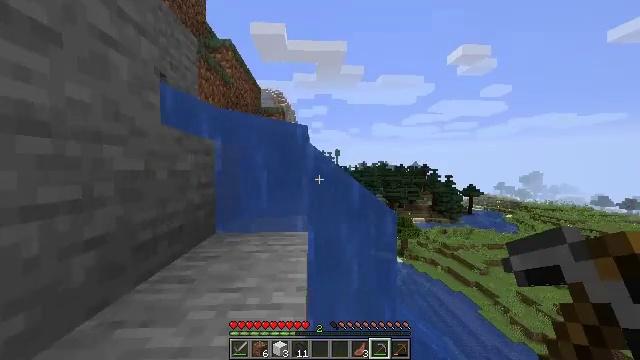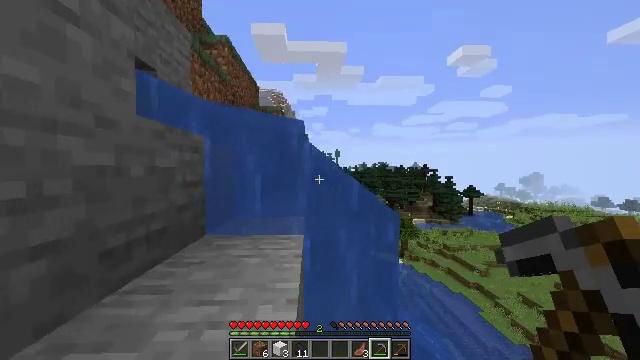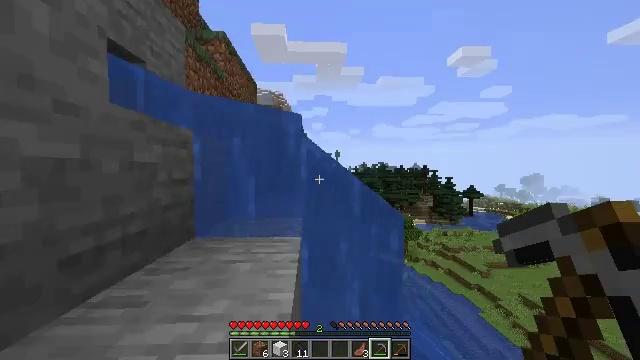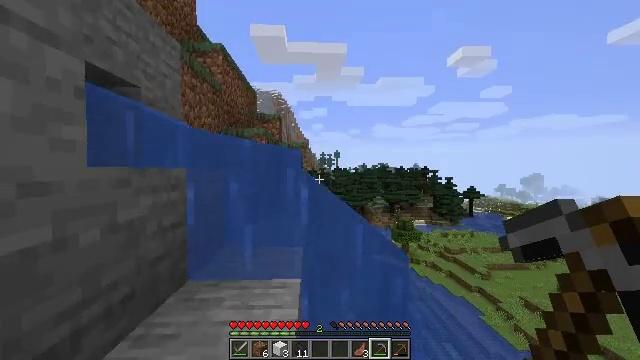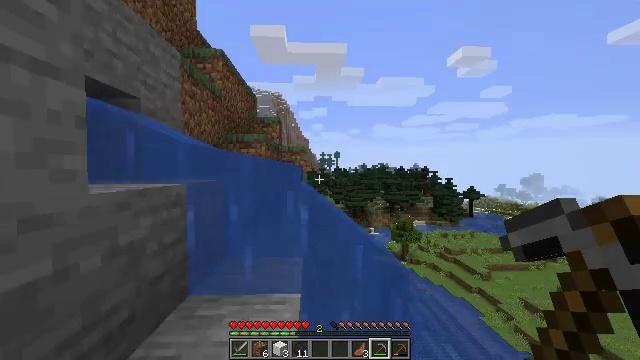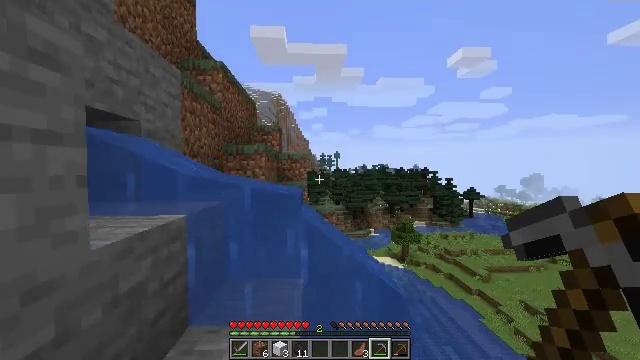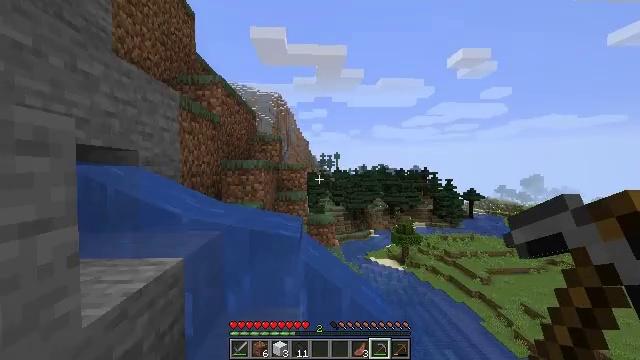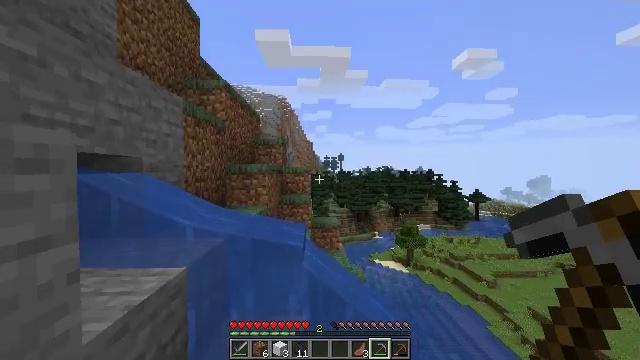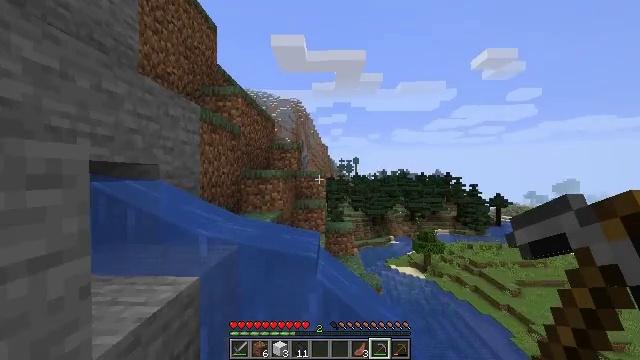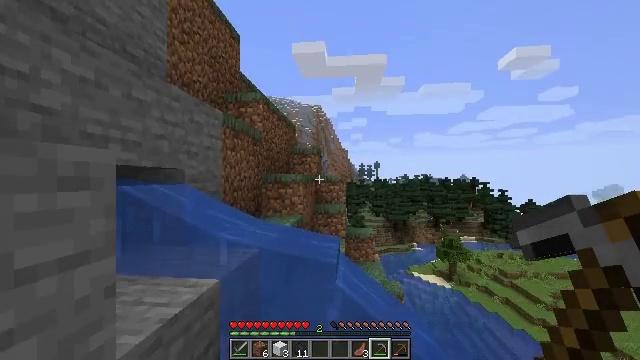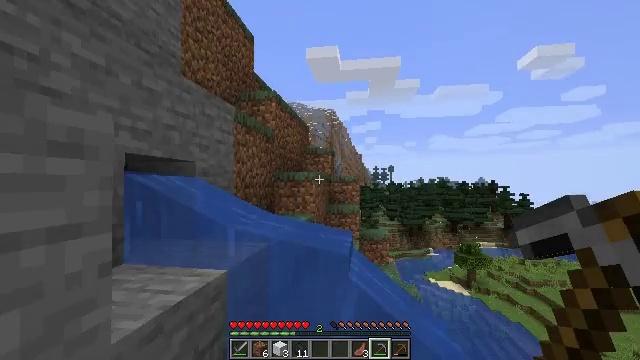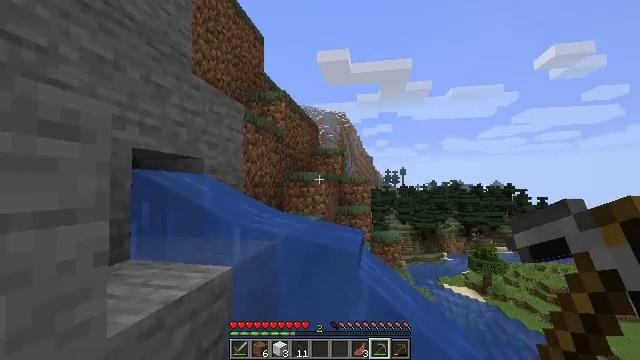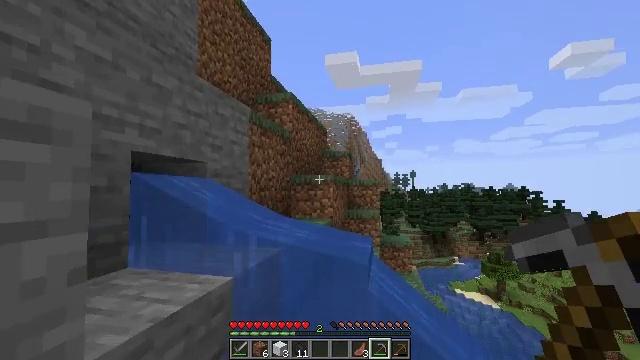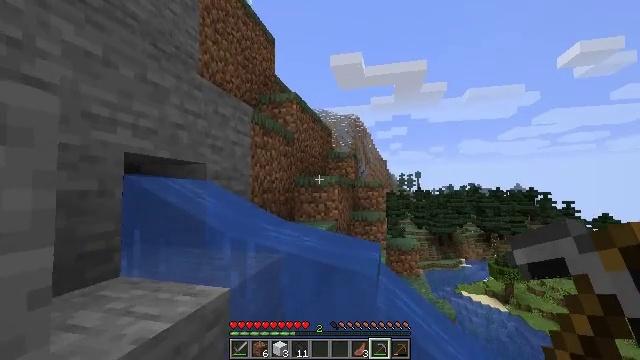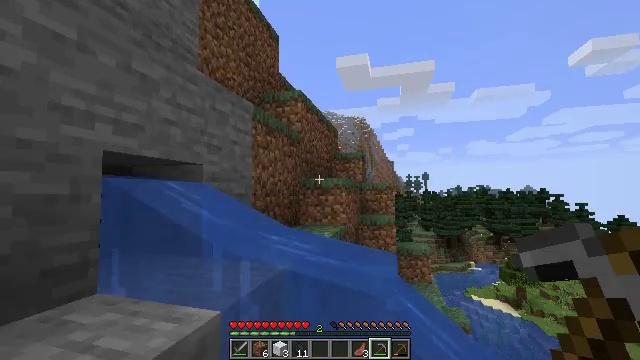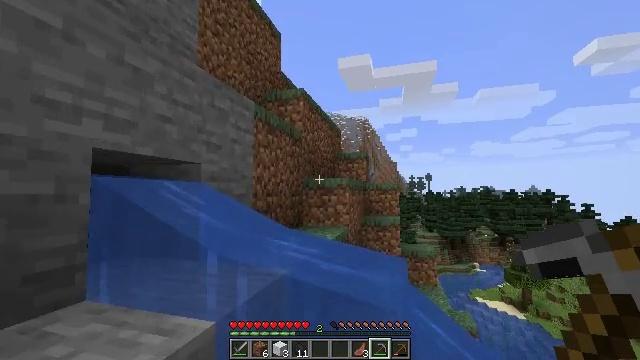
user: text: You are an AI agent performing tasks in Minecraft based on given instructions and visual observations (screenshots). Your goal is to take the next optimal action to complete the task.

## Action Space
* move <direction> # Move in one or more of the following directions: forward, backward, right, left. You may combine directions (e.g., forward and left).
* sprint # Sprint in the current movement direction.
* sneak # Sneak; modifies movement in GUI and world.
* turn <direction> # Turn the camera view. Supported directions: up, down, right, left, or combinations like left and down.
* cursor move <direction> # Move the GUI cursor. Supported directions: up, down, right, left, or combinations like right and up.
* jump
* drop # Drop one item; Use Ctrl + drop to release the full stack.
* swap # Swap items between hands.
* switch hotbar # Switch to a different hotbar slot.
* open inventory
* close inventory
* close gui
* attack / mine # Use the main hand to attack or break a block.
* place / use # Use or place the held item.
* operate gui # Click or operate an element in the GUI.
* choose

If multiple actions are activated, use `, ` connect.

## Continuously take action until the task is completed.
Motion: motion action
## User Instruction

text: Hunt fish.
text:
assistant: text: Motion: move forward
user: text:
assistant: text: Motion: move forward
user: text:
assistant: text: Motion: move forward, jump
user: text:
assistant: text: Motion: move forward, jump
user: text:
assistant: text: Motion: move forward, jump
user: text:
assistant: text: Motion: move forward, jump
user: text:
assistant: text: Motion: move forward, jump
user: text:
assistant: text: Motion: move forward, turn left, jump
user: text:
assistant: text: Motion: move forward, turn left and up, jump
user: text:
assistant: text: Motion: move forward, turn left
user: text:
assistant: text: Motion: move forward, turn left
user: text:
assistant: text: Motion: move forward, turn left
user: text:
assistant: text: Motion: move forward, turn left
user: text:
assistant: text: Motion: move forward, turn left
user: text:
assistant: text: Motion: move forward
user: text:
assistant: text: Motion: move forward
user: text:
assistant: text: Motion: move forward, jump
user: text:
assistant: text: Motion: move forward, jump
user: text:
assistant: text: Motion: move forward, jump
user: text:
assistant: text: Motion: move forward, jump
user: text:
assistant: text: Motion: move forward, jump
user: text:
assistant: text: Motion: move forward, jump
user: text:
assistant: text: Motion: move forward, jump
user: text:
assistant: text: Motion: move forward, jump
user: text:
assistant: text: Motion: move forward, jump
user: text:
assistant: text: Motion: move forward, jump
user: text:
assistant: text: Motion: move forward, jump
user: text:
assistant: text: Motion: move forward, jump
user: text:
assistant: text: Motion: move forward, jump
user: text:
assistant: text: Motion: move forward, jump